Question: I'm working on a Drupal 6 module which I want to generate a table with checkboxes in each row from data I have saved in a database. The table is being generated fine, but the checkboxes are not rendering in the table but are instead having their node id's put below the table. See the screenshot below:

"21" is the node id of "Test Question 01", and "19" is the node id of "Test Question 02".
The code I'm using (yes, it is all in a theme function which isn't ideal. I'm planning on moving stuff around once the checkboxes problem is resolved):
'''
function theme_qt_assignment_questions_table($form) {
// Get the questions from the database
$db_results = db_query('SELECT {qt_questions}.nid, title, lesson, unit FROM node INNER JOIN {qt_questions} on {node}.nid = {qt_questions}.nid WHERE lesson = %d AND unit = %d',
$form['#lesson'], $form['#unit']);
// Define the headers for the table
$headers = array(
theme('table_select_header_cell'),
array('data' => t('Title'), 'field' => 'title'/*, 'sort' => 'asc'*/),
array('data' => t('Lesson'), 'field' => 'lesson'),
array('data' => t('Unit'), 'field' => 'unit'),
);
while($row = db_fetch_object($db_results)) {
$checkboxes[$row->nid] = '';
$form['nid'][$row->nid] = array(
'#value' => $row->nid
);
$form['title'][$row->nid] = array(
'#value' => $row->title
);
$form['lesson'][$row->nid] = array(
'#value' => $row->lesson
);
$form['unit'][$row->nid] = array(
'#value' => $row->unit
);
}
$form['checkboxes'] = array(
'#type' => 'checkboxes',
'#options' => $checkboxes,
);
// Add the questions to the table
if(!empty($form['checkboxes']['#options'])) {
foreach(element_children($form['nid']) as $nid) {
$questions[] = array(
drupal_render($form['checkboxes'][$nid]),
drupal_render($form['title'][$nid]),
drupal_render($form['lesson'][$nid]),
drupal_render($form['unit'][$nid]),
);
}
} else {
// If no query results, show as such in the table
$questions[] = array(array('data' => '<div class="error">No questions available for selected lesson and unit.</div>', 'colspan' => 4));
}
// Render the table and return the result
$output = theme('table', $headers, $questions);
$output .= drupal_render($form);
return $output;
}
'''
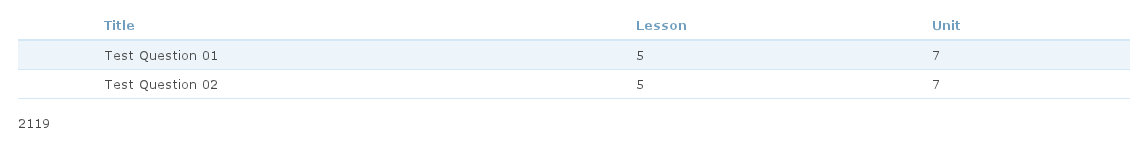
Answer: Turns out my attempt at simplification of the problem was, in fact, the problem. Namely, doing everything in hook_theme isn't correct. Rather, I defined a function that pulls the info from database and creates the checkboxes array and call it in hook_form as such:
'''
$form['questions_wrapper']['questions'] = _qt_get_questions_table($node->lesson, $node->unit);
'''
At the end of this function (_qt_get_questions_table()), I specify the theme function which put everything into the table as such:
'''
$form['#theme'] = 'qt_assignment_questions_table';
'''
I'm still very new to Drupal so this explanation may not be the best to someone having the same problem, but hopefully it will help.